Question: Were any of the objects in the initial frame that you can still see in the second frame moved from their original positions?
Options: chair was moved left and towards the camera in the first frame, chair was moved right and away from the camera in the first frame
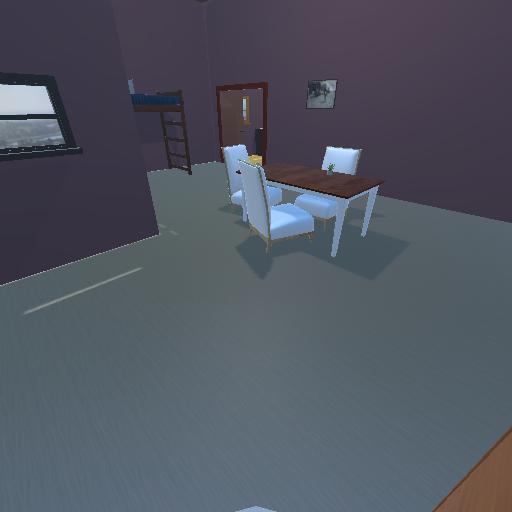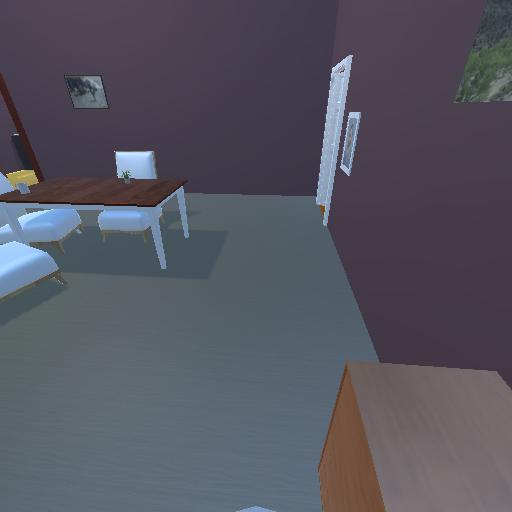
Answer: chair was moved left and towards the camera in the first frame